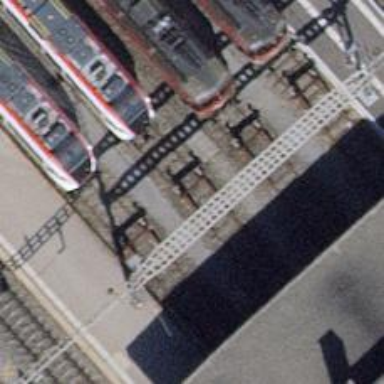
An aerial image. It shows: Railway buffer stop.